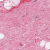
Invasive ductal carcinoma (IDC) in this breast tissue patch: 0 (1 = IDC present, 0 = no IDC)